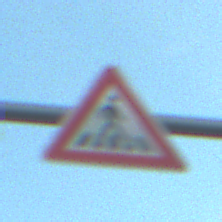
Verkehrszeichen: FussgaengerueberwegLinks
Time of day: SunriseSunset
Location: Outdoor (Nature)
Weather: PartlyCloudy
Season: NotSpecified
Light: Natural